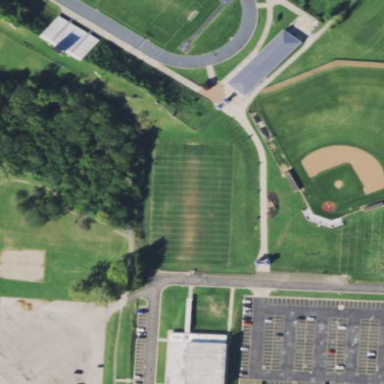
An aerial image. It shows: American football pitch.